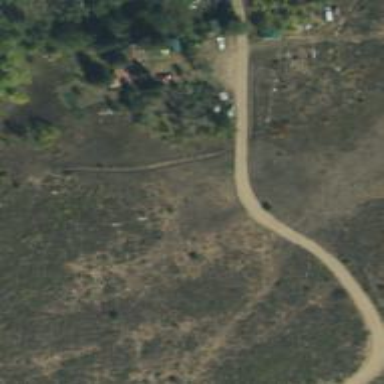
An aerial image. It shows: Driveway.